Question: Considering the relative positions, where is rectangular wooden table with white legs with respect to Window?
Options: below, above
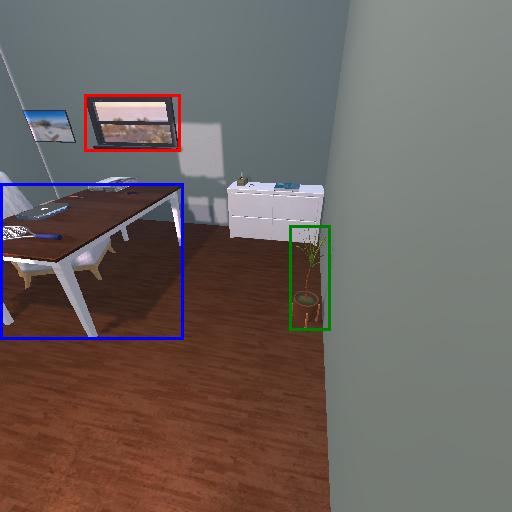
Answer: below